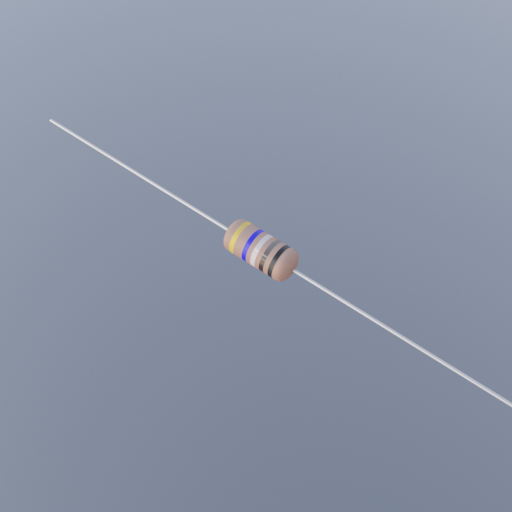
Resistor colour bands (in order): gold, blue, silver, black, black